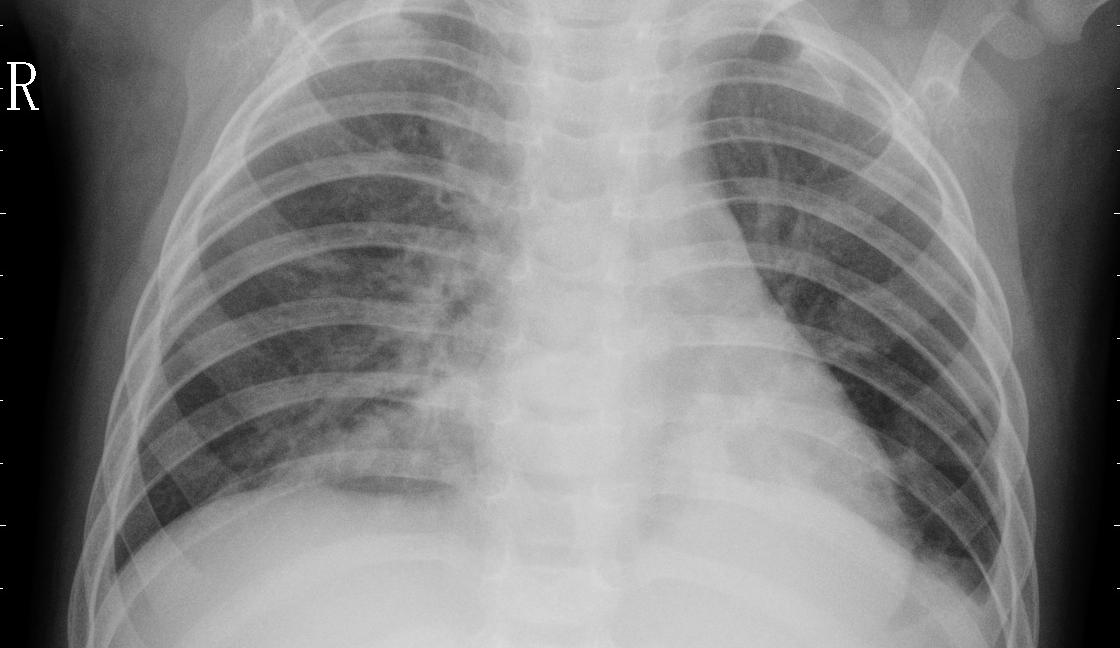
Diagnosis: PNEUMONIA